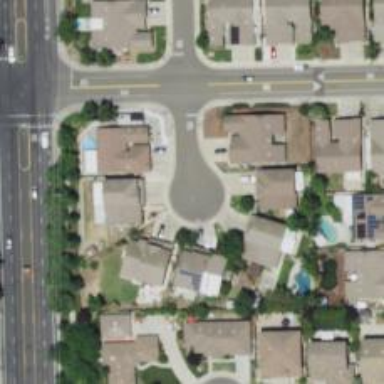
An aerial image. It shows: Residential road.